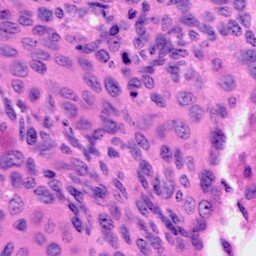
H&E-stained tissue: Cervix